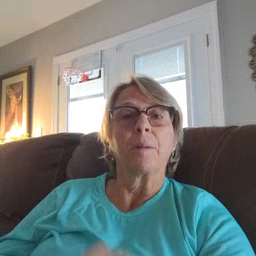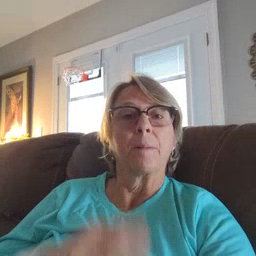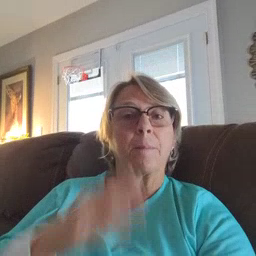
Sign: jacket